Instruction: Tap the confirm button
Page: seats
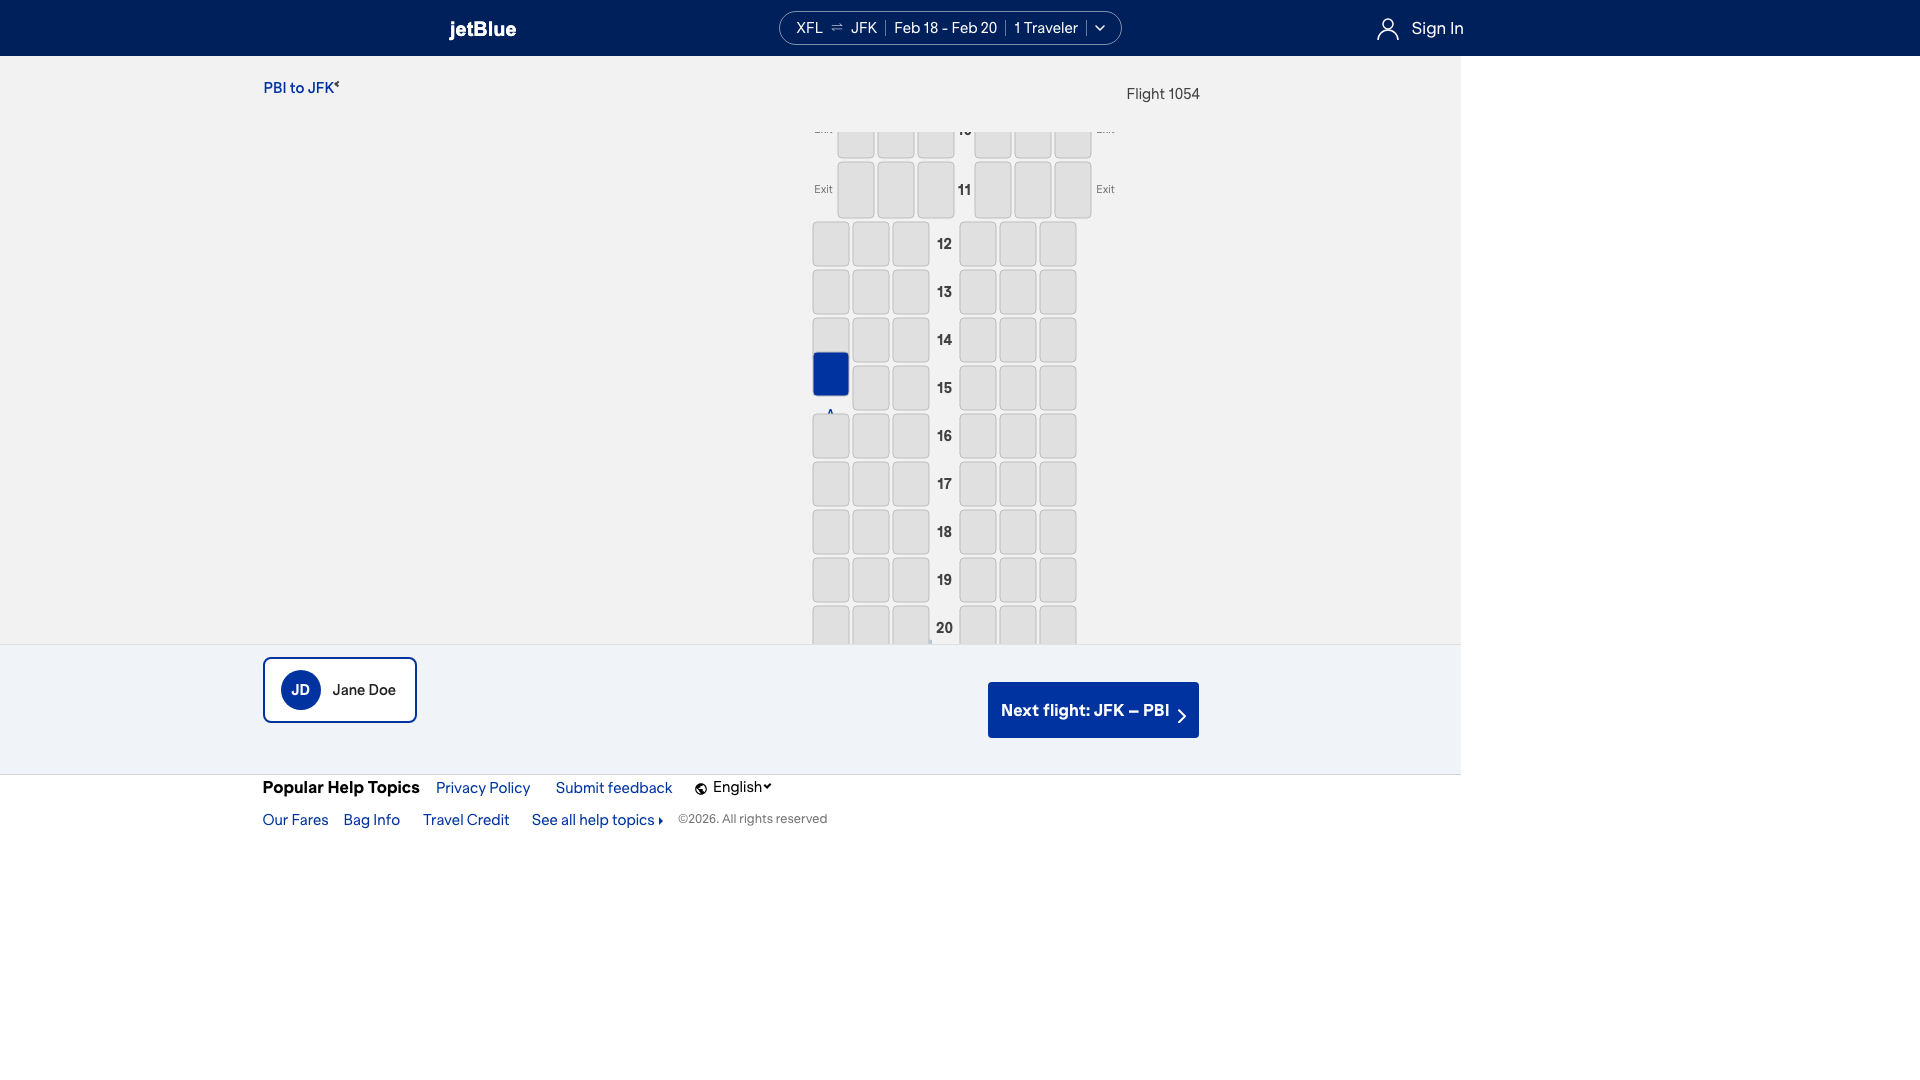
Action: click